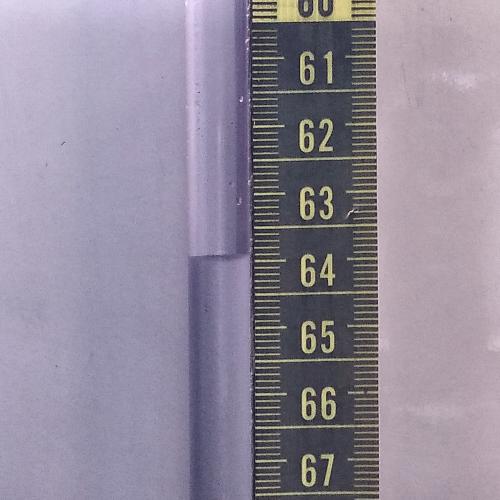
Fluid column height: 63.9 cm